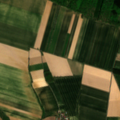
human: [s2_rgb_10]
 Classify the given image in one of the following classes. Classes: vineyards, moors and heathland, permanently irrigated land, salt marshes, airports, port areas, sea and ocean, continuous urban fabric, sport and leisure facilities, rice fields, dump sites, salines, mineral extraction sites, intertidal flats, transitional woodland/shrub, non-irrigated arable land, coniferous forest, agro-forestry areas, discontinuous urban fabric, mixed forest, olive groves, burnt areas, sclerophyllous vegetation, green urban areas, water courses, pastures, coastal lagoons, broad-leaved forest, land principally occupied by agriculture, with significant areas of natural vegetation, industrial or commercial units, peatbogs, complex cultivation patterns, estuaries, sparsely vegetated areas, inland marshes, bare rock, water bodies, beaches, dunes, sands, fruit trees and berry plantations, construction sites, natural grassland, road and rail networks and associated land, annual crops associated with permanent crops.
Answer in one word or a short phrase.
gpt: non-irrigated arable land, broad-leaved forest, mixed forest